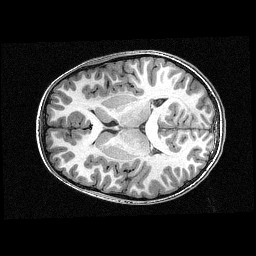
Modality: T1w
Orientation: axial
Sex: male